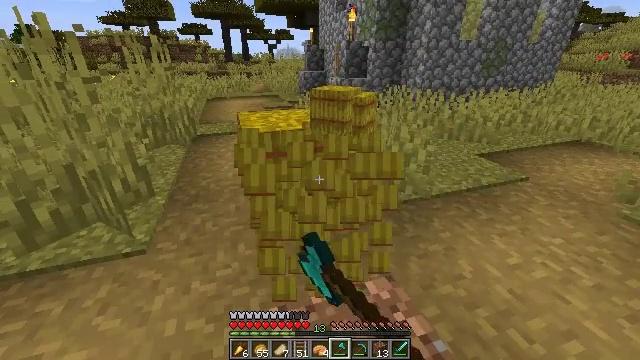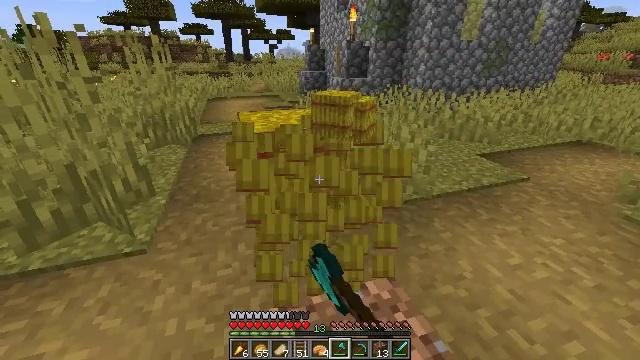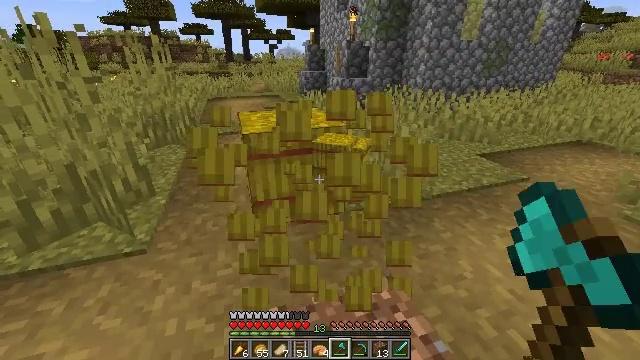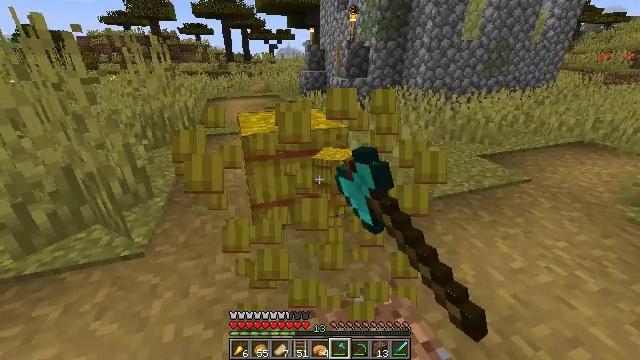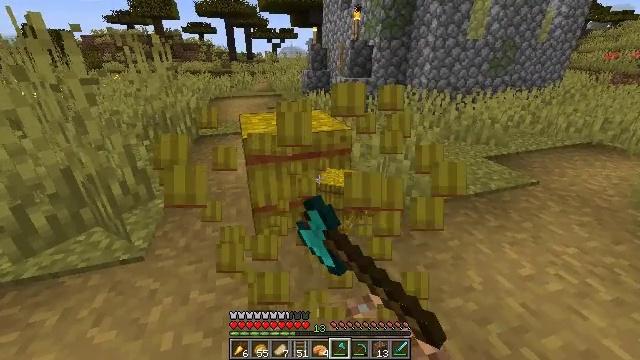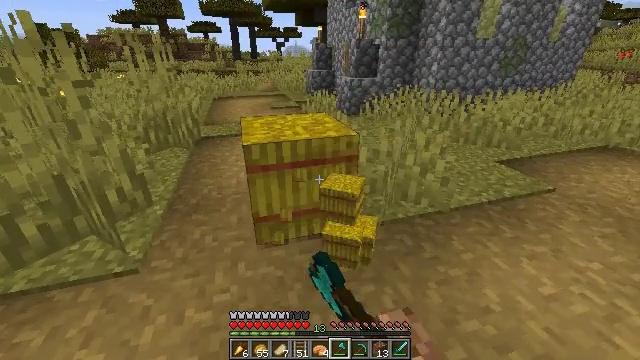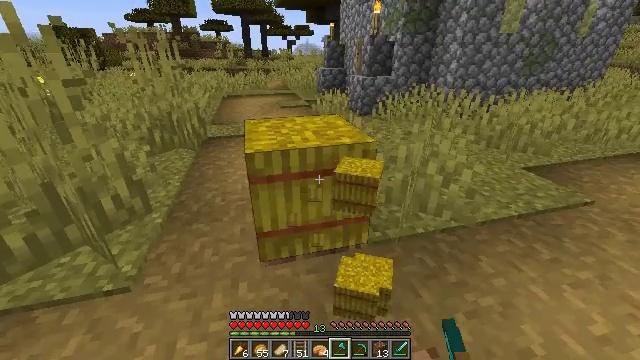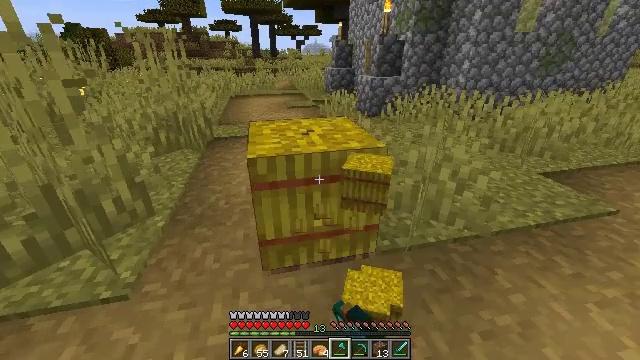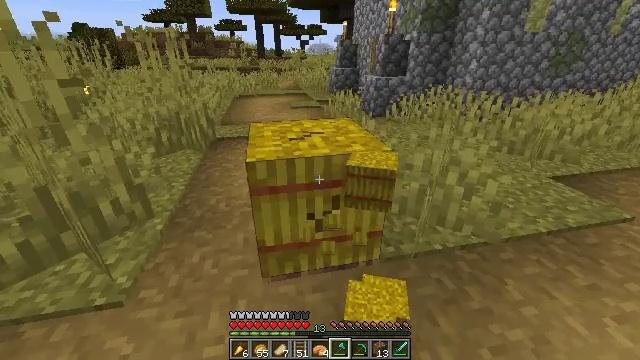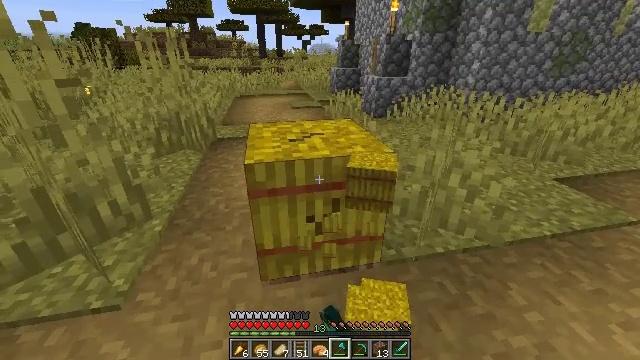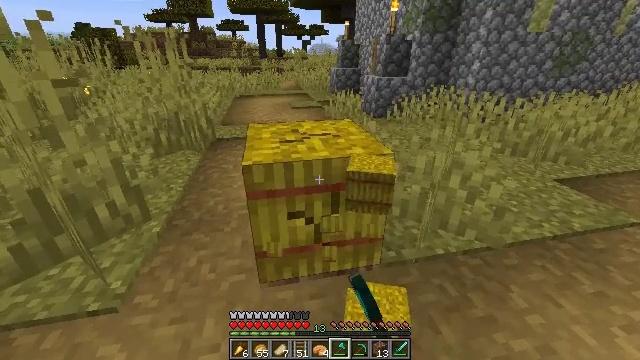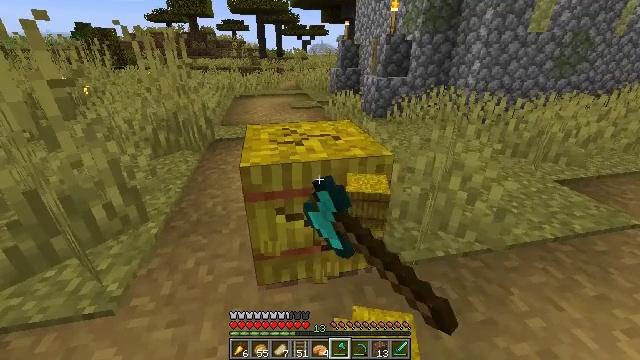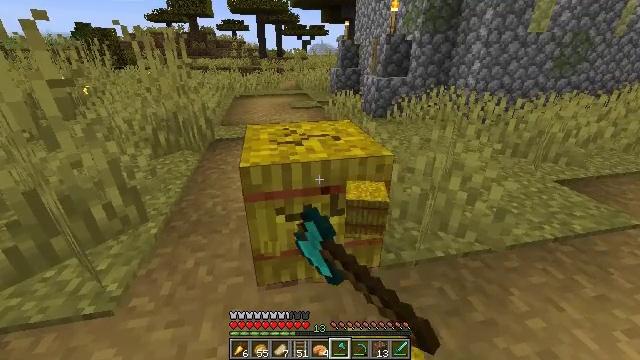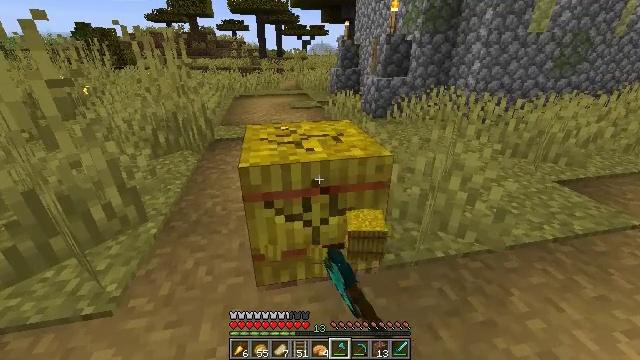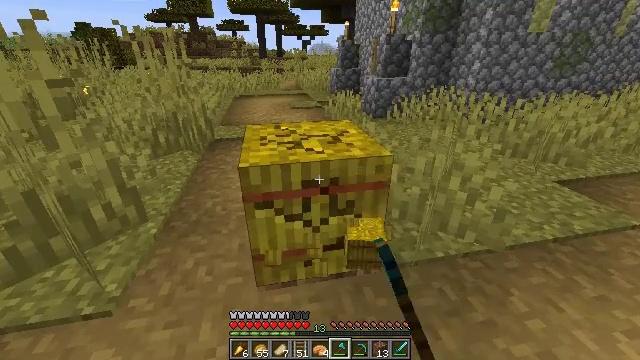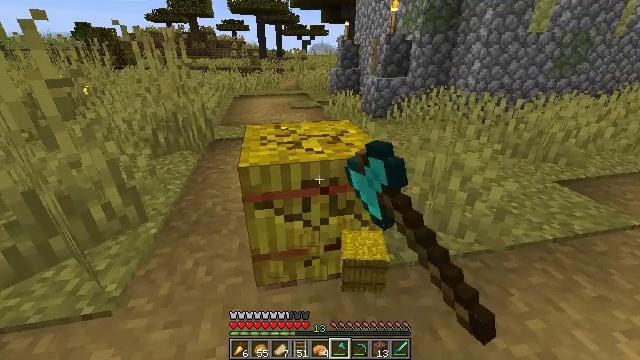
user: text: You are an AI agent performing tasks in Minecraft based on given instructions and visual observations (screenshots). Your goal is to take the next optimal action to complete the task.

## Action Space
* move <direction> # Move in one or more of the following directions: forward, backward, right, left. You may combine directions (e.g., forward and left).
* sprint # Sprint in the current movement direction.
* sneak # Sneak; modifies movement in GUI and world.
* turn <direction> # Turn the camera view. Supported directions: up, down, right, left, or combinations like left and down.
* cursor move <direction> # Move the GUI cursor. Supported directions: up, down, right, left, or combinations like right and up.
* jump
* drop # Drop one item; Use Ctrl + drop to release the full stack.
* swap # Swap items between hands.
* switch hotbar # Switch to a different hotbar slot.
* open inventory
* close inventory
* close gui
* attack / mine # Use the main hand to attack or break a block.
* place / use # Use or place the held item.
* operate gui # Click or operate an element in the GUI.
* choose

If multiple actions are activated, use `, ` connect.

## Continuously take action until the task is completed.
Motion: motion action
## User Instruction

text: Attack the hay block to get hay.
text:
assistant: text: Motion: attack / mine
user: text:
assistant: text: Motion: attack / mine
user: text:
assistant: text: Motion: move forward, attack / mine
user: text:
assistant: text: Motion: move forward, attack / mine
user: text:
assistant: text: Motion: move forward, attack / mine
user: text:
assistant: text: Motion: move forward, turn left, attack / mine
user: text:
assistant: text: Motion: turn left, attack / mine
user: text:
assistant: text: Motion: attack / mine
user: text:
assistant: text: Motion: attack / mine
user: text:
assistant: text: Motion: attack / mine
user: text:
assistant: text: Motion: attack / mine
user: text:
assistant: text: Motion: attack / mine
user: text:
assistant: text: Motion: attack / mine
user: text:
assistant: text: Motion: attack / mine
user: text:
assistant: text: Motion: attack / mine
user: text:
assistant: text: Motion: attack / mine
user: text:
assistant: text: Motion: attack / mine
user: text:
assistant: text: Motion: attack / mine
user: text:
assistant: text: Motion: attack / mine
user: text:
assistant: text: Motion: attack / mine
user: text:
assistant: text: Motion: attack / mine
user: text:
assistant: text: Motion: attack / mine
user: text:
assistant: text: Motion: attack / mine
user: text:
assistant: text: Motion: attack / mine
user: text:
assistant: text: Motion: attack / mine